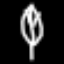
Label: leaf